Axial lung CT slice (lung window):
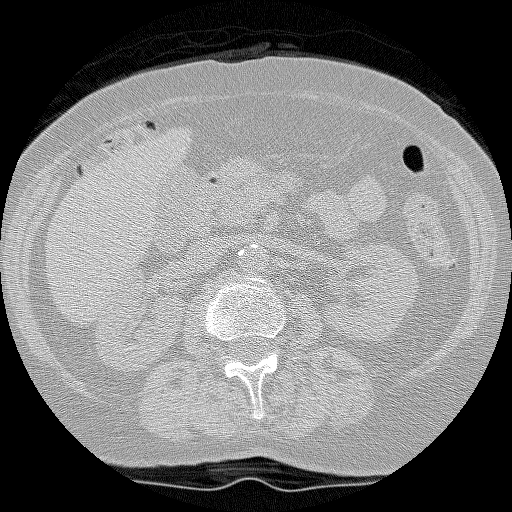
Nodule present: no